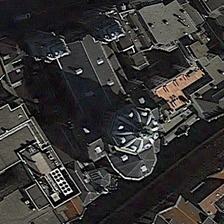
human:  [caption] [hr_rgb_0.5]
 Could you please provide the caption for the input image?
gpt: a gray church is near several buildings .

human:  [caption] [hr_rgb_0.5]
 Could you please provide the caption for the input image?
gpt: a gray church is near several buildings .

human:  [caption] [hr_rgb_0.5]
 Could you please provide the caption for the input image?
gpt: a gray church is near several buildings .

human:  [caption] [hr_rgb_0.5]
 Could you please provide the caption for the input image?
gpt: a gray church is near several buildings .

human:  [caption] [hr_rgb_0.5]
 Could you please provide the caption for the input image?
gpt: a gray church is near several buildings .